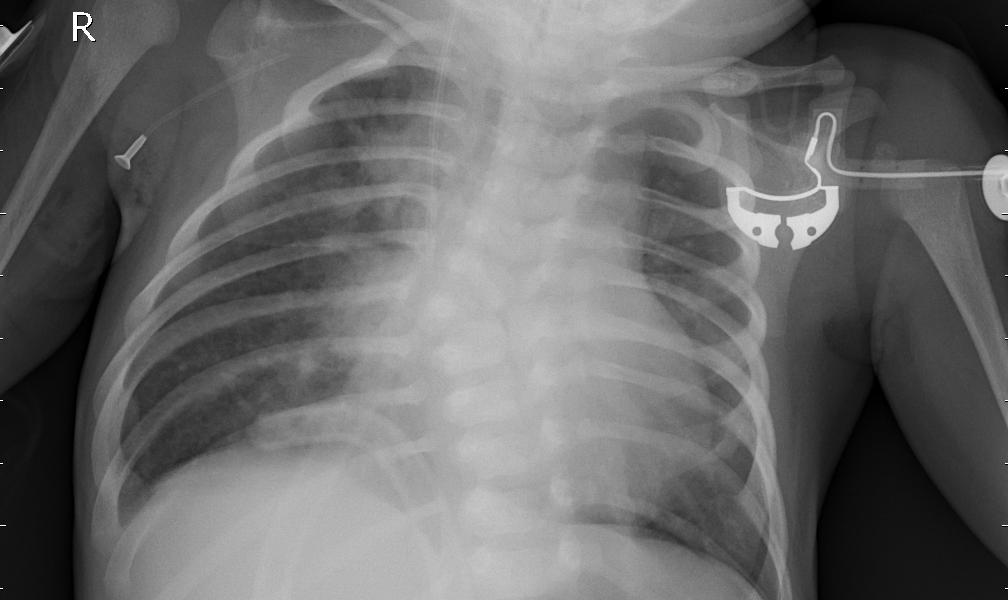
Diagnosis: PNEUMONIA